Question: When we using hg repository in rhodecode, all our utf8 commits(Cyrillic) are shown as question mark. Console tests:
'''
user@host:~/src/project$ export LANG=en_US.UTF-8
user@host:~/src/project$ hg log --rev f263422d9a6c
changeset: 249:f263422d9a6c
date: Mon Dec 15 11:19:16 2014 +0500
summary: checkin - seatmap ?????????? ??????: ????? ???? ?? ???????? ?? ?????????
user@host:~/src/project$ export LANG=ru_RU.UTF-8
user@host:~/src/project$ hg log --rev f263422d9a6c
nabor izm-i: 249:f263422d9a6c
data: Mon Dec 15 11:19:16 2014 +0500
svodka: checkin - seatmap ispravliaem oshibku
'''
Screen-shot from Rhodecode:

May be it somehow connected with <URL>
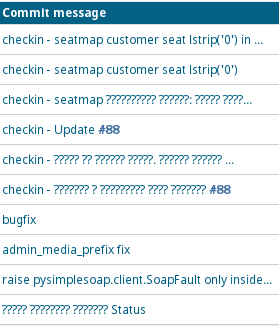
Answer: you can specify multiple encoding in the .ini file of RhodeCode
Please try setting:
default_encoding = CP1251,UTF-8